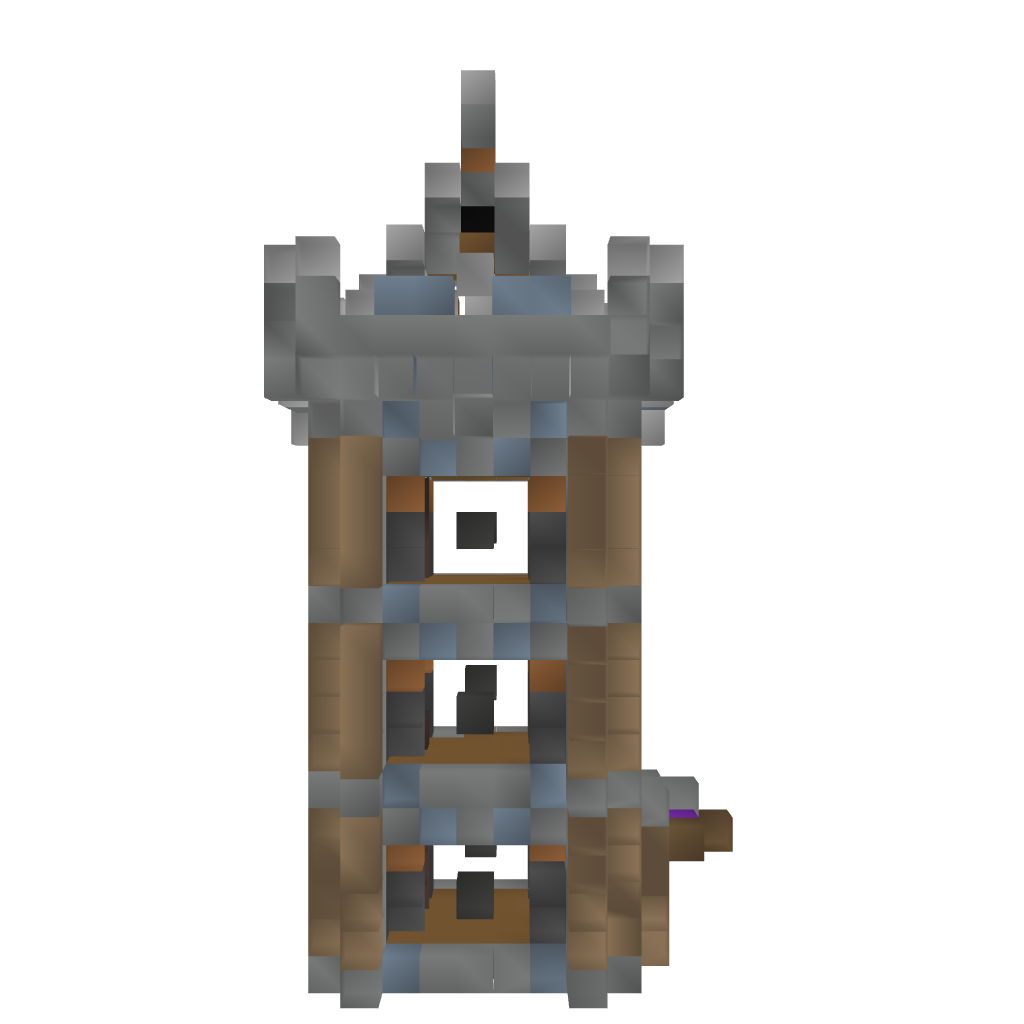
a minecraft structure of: MagicTower 1